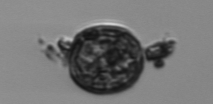
Label: Thalassiosira_TAG_external_detritus